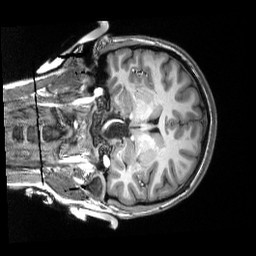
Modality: T1w
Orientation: coronal
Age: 20
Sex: female
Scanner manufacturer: siemens
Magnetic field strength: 3 T
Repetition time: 2.53 s
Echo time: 0.0033 s